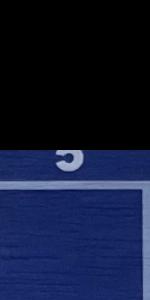
Label: Empty